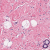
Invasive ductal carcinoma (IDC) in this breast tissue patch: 0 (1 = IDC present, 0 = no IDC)